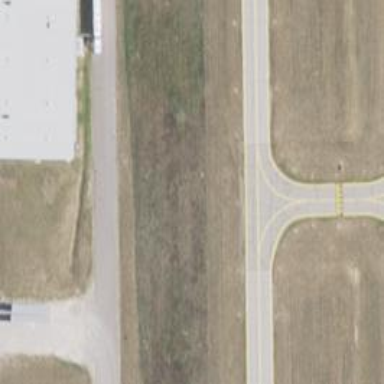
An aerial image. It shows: View of taxiway at the airport.